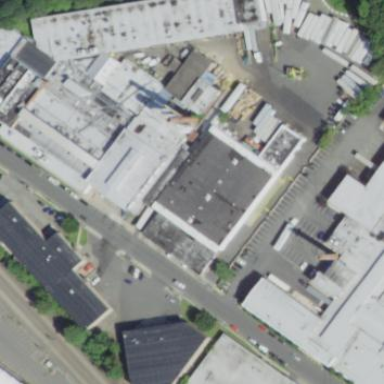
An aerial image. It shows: Industrial building.